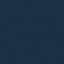
Label: SeaLake